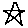
Label: star